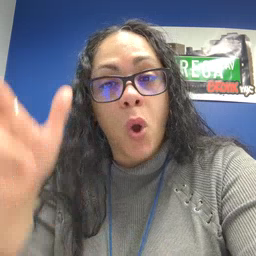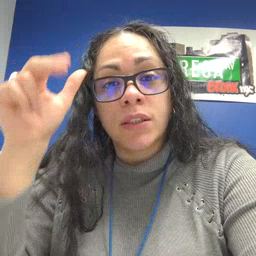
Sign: horse